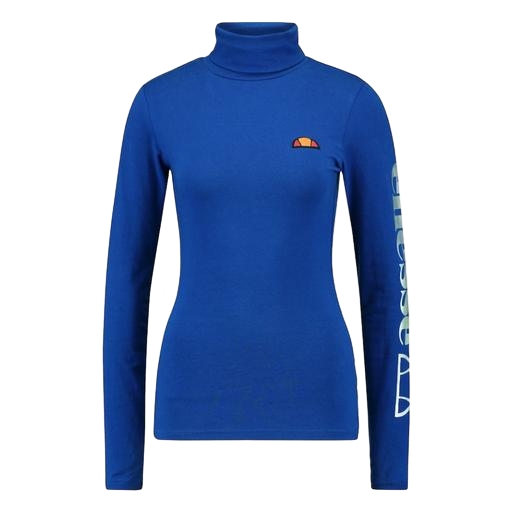
blue iconic women's long-sleeved t-shirt, blue skinny-fit stretch polo shirt, blue italian long-sleeve t-shirt, white background